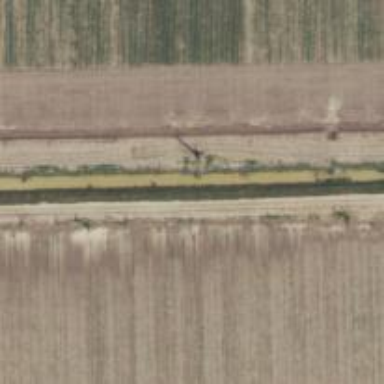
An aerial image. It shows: Power pole.